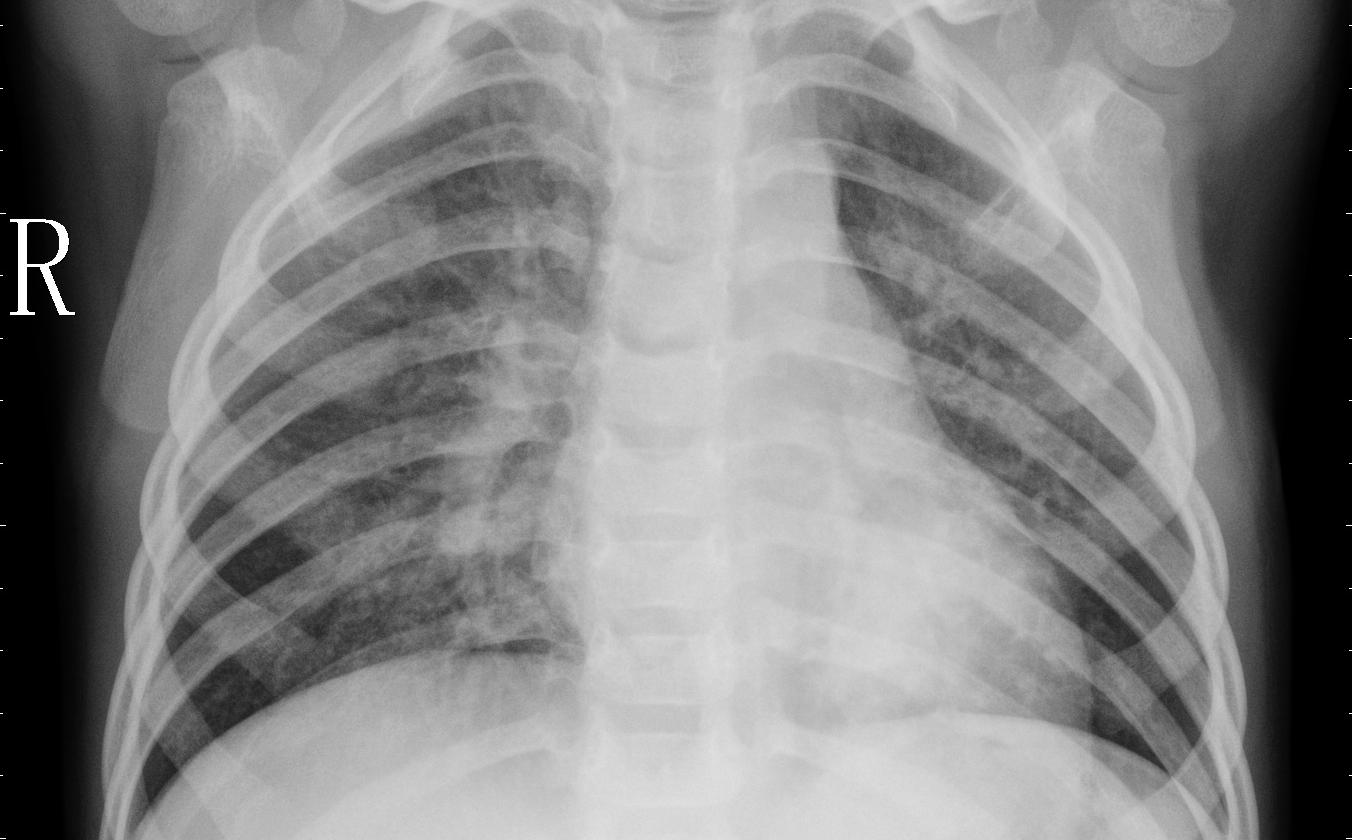
Diagnosis: PNEUMONIA